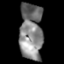
Tissue: prostate
Cell type: Fibroblasts
Senescence score: 0.7473
Nuclear area (px): 1270
Mean DAPI intensity: 128.602